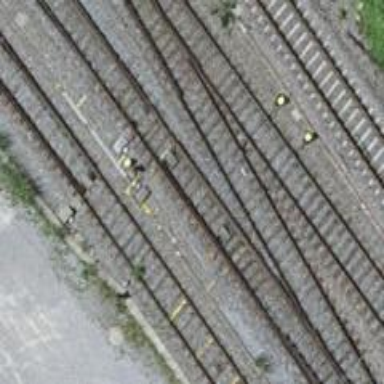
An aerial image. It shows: Railway with electrified contact lines.